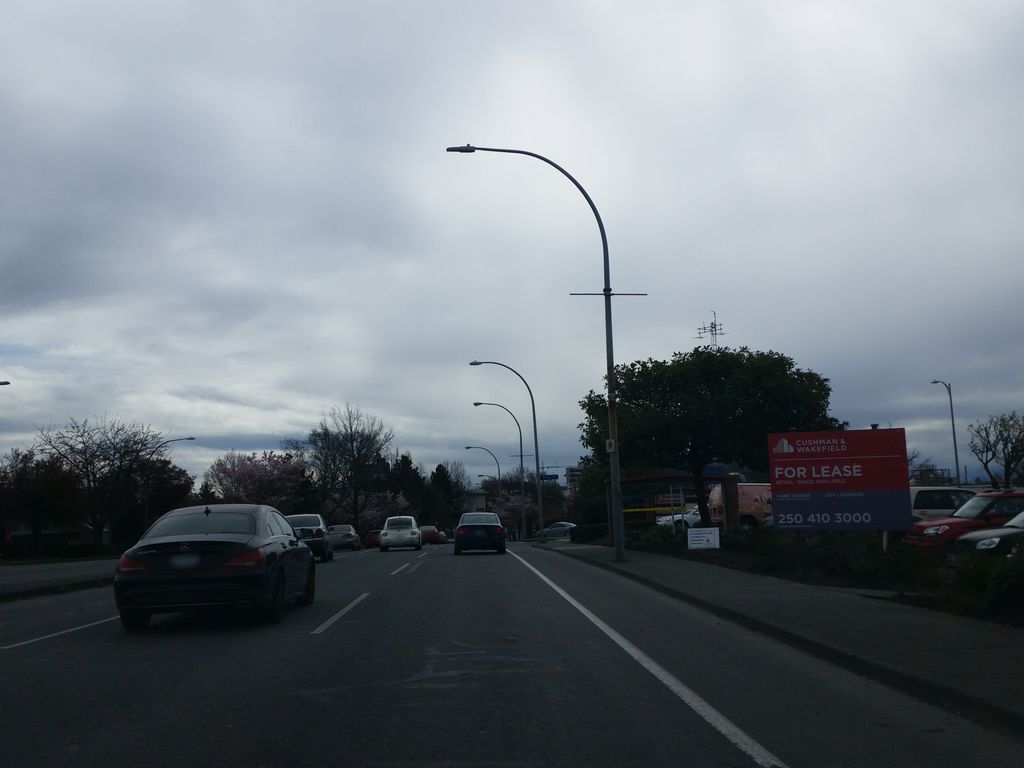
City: victoria